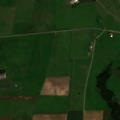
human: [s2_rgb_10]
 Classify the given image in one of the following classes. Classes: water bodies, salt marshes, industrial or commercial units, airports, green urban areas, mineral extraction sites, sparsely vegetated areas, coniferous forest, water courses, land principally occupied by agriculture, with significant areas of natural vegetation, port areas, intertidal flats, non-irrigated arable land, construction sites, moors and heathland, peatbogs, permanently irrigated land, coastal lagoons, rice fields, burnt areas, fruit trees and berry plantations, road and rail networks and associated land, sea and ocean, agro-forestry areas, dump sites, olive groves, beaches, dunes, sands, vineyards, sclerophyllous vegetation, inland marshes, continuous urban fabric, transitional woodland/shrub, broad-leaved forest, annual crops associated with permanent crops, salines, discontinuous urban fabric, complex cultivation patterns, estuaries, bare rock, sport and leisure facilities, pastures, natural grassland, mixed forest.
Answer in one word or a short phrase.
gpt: airports, non-irrigated arable land, pastures, complex cultivation patterns, broad-leaved forest